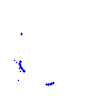
Particle: pion